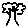
Label: tree